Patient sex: M
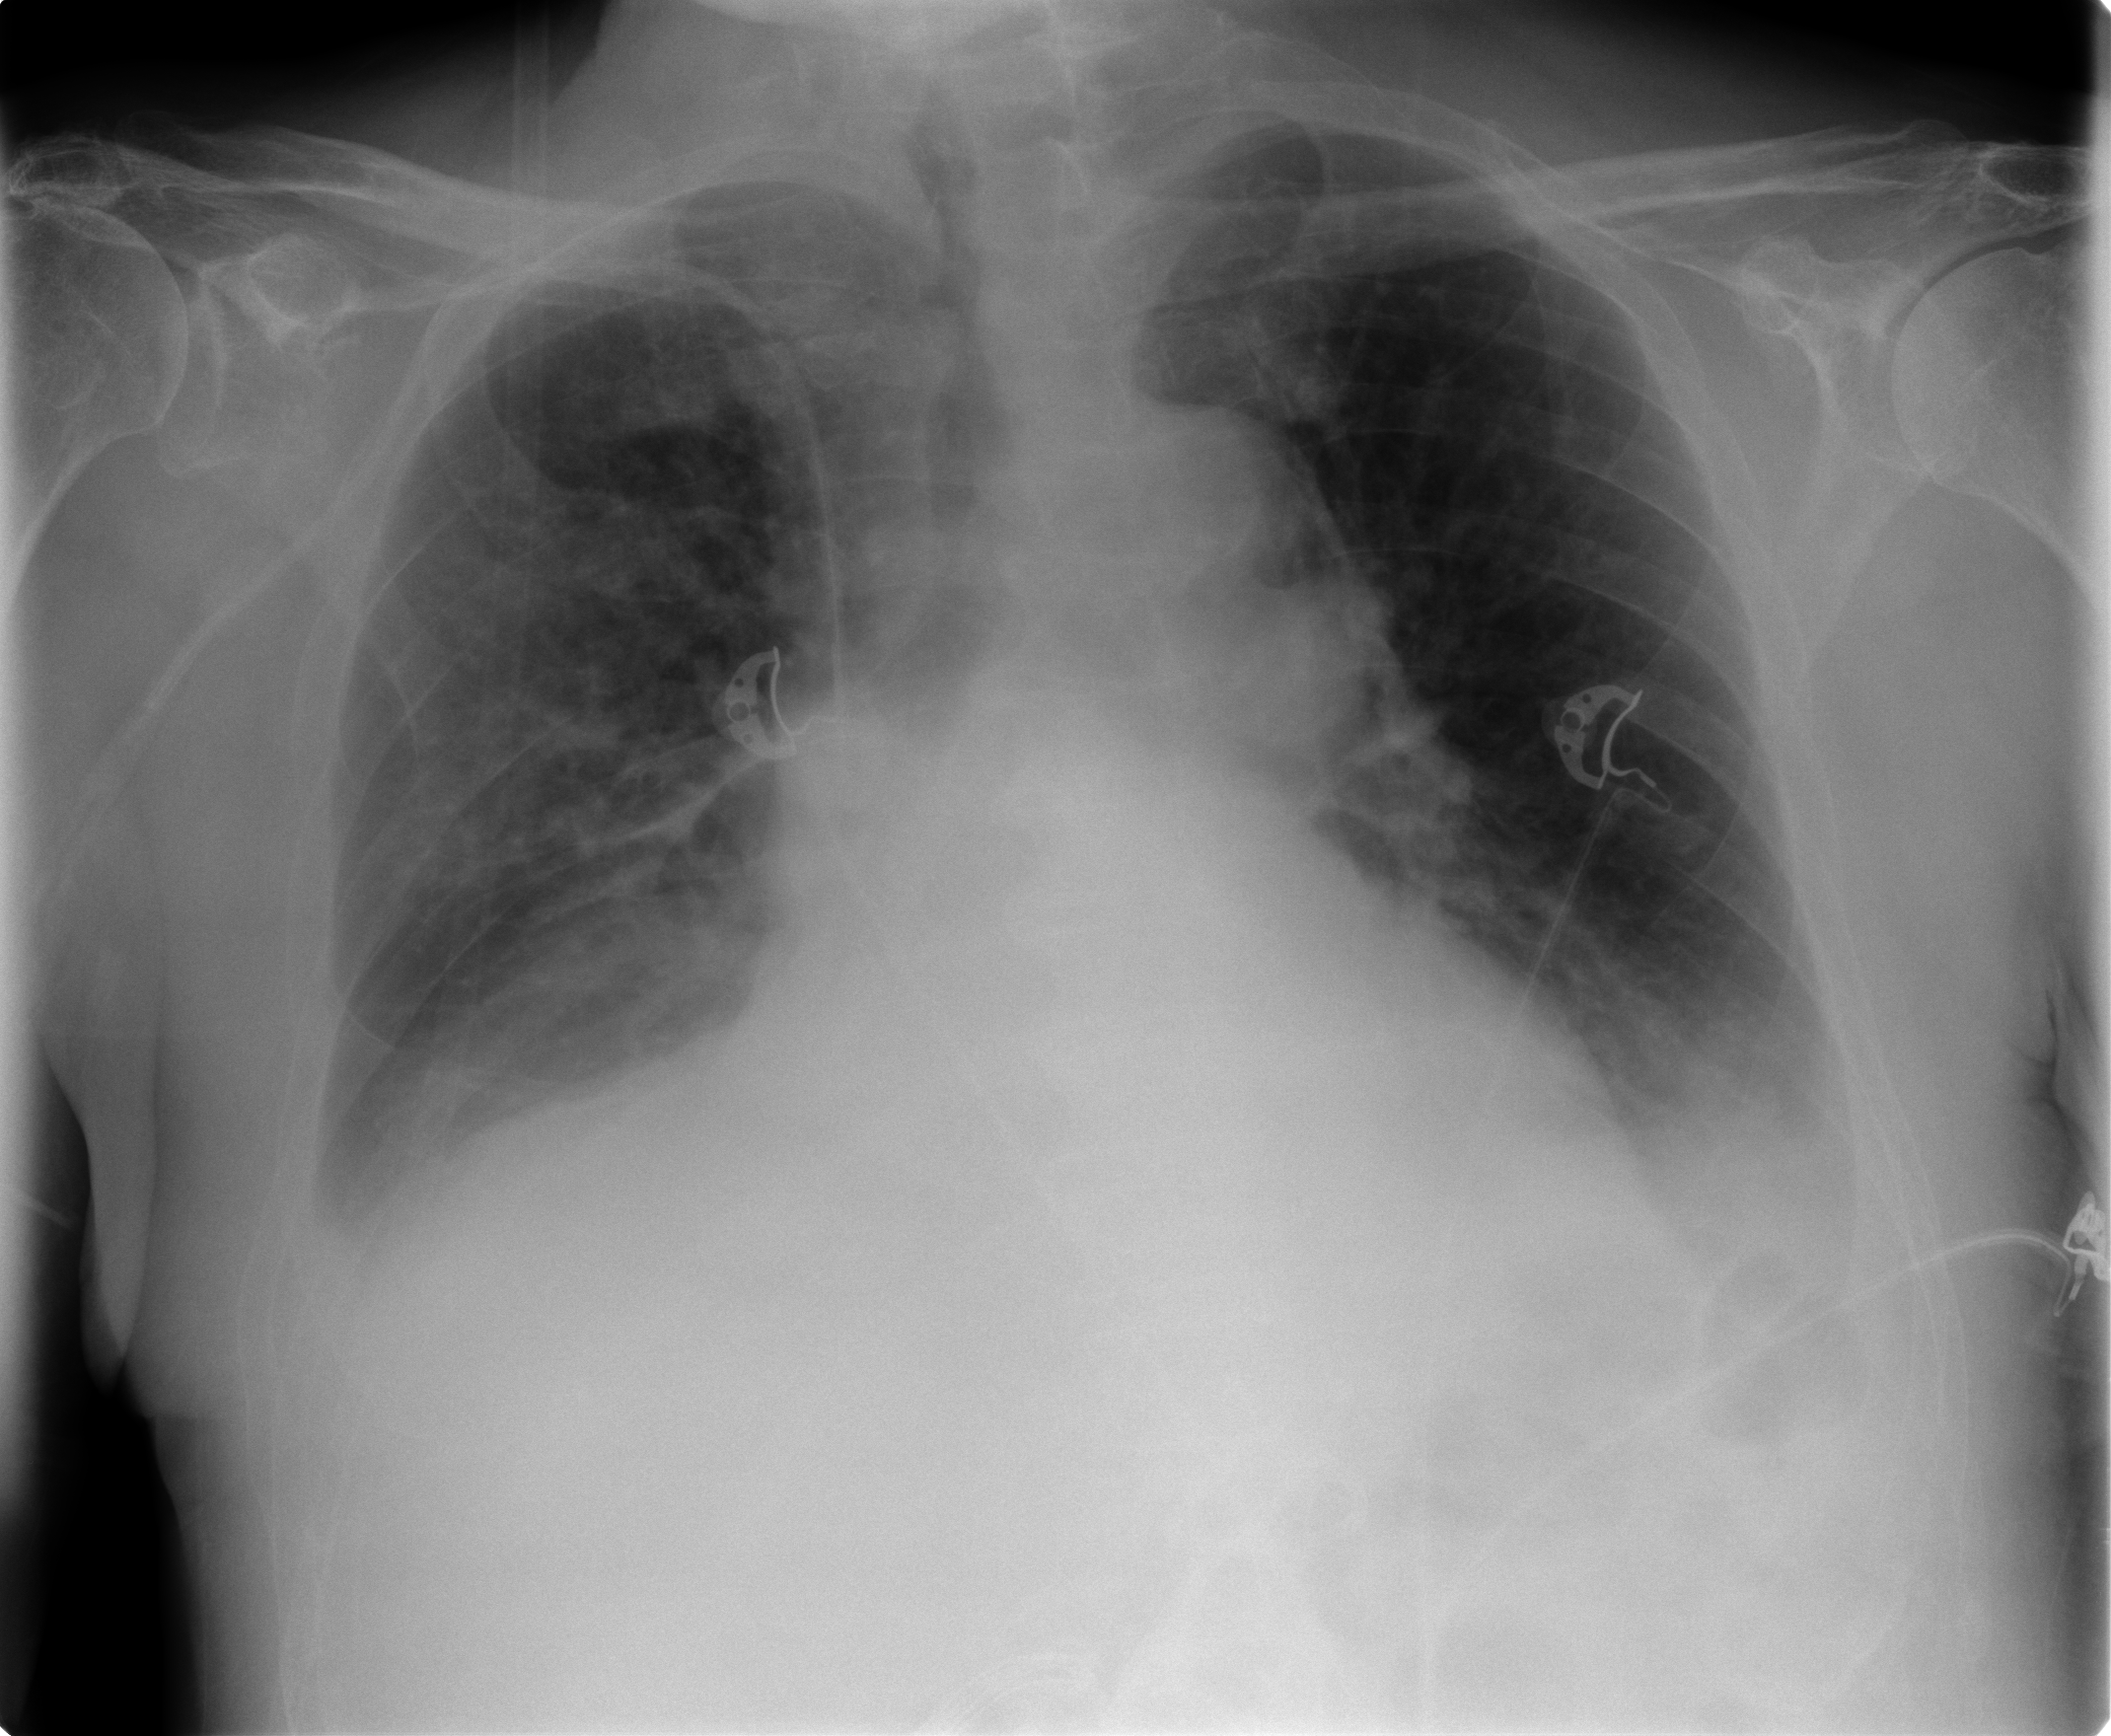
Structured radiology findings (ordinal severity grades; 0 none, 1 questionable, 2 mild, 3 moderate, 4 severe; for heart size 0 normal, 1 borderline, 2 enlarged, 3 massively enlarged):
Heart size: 2
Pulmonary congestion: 2
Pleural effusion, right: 2
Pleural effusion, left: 2
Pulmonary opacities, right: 2
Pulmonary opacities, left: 0
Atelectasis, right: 3
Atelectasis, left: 2